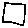
Label: square